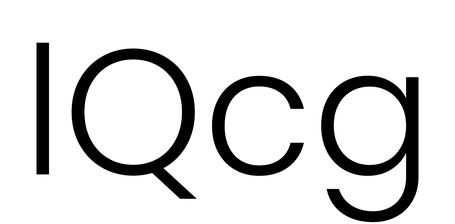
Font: Poppins-Light